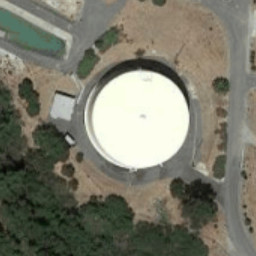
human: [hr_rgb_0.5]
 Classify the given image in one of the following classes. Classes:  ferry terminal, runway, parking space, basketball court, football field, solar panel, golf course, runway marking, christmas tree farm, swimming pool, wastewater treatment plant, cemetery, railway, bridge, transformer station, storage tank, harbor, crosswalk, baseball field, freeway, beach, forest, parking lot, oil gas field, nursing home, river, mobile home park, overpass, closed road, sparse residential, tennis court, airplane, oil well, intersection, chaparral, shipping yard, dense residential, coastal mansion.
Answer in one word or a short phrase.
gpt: storage tank